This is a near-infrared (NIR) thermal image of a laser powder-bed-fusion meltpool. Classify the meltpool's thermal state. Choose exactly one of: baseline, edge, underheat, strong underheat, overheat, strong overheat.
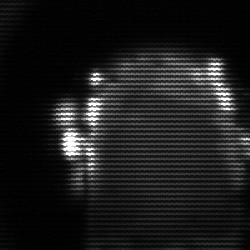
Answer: baseline